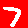
Digit: 7